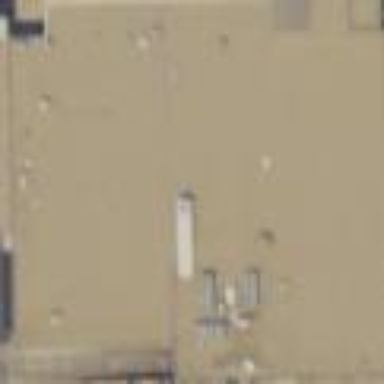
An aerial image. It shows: Building that houses supermarket.